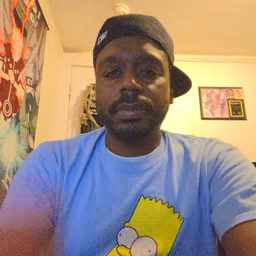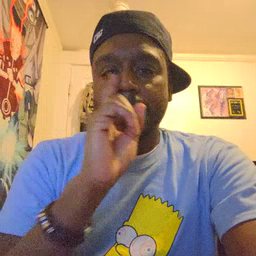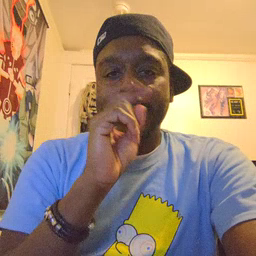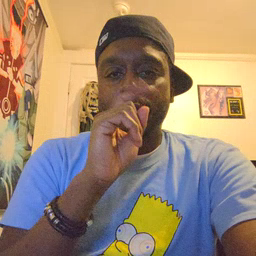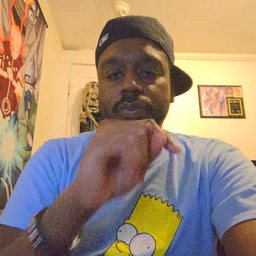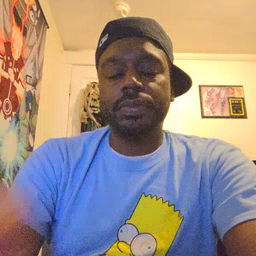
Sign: mouse